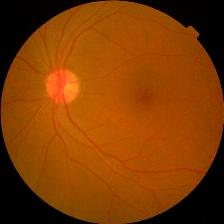
Diabetic retinopathy grade: No DR